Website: ulta-beauty
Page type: delivery-shipping
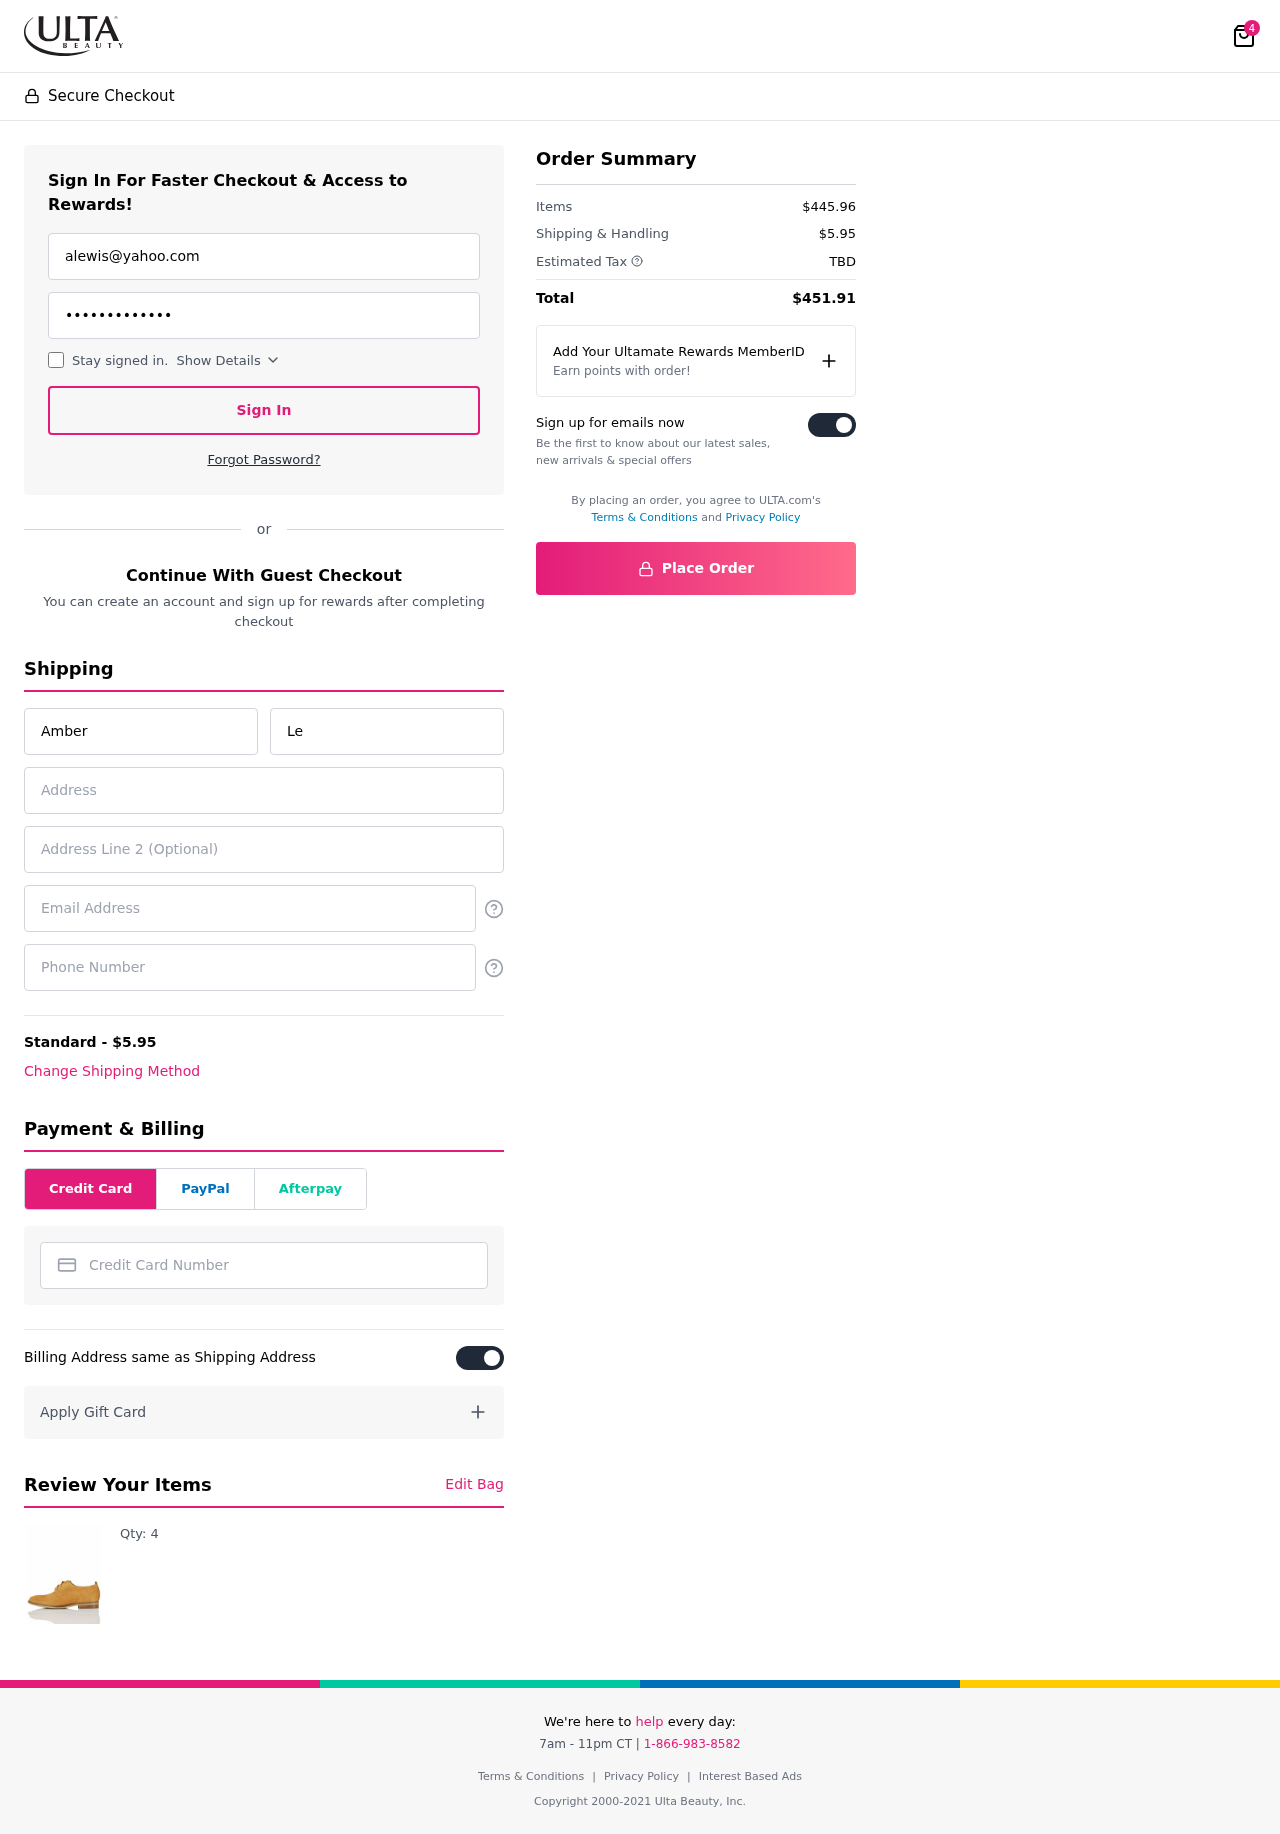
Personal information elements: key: PII_CARD_NUMBER
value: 4390 6367 7167 6666
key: PII_EMAIL
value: alewis@yahoo.com
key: PII_EMAIL2
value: alewis@yahoo.com
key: PII_FIRSTNAME
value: Amber
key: PII_LASTNAME
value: Lewis
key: PII_PHONE
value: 9859144027
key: PII_STREET
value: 1733 Leblanc Forges Suite 633
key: PII_STREET2
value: Apt. 773
Product elements: key: PRODUCT1_QUANTITY
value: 4
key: PRODUCT1
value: Qty: 4
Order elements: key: ORDER_NUM_ITEMS
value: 4
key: ORDER_SHIPPING_COST
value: $5.95
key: ORDER_SUBTOTAL
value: $445.96
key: ORDER_TAX
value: TBD
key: ORDER_TOTAL
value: $451.91